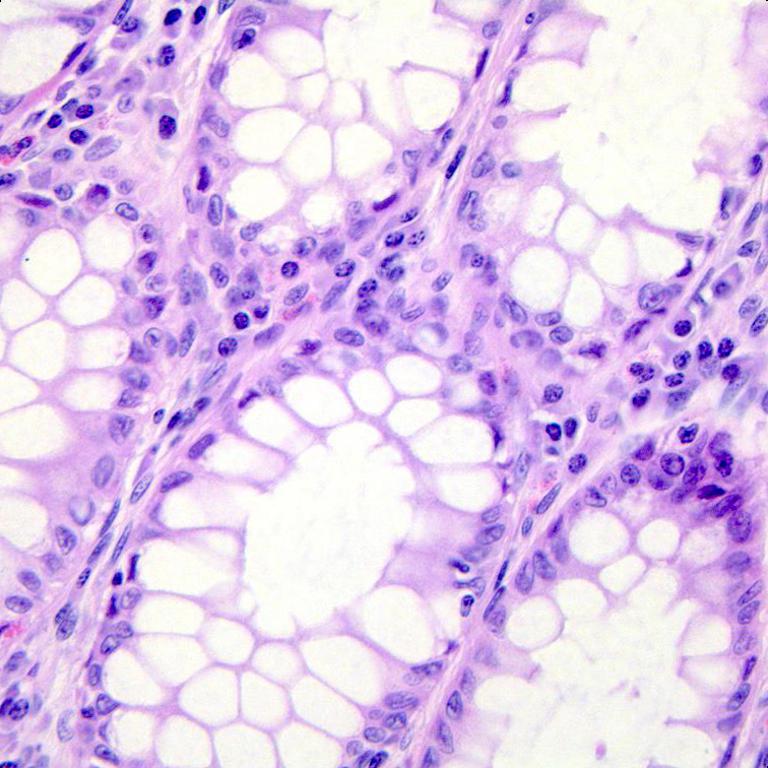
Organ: colon
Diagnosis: benign